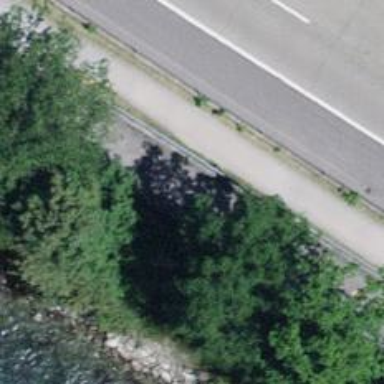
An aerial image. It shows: Cycleway built on embankment.